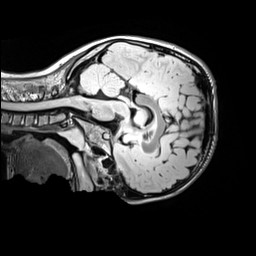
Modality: FLAIR
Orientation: sagittal
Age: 10
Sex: male
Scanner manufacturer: siemens
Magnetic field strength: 3 T
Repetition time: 5 s
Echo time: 0.388 s